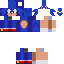
A male human skin with medium skin, wearing brown long hair dressed in a blue hoodie and blue pants, featuring a closed mouth.